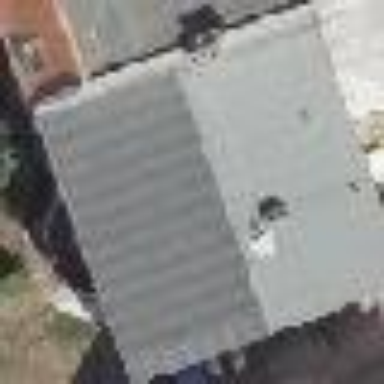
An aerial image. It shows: Commercial building with gabled roof.